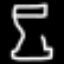
Label: hourglass